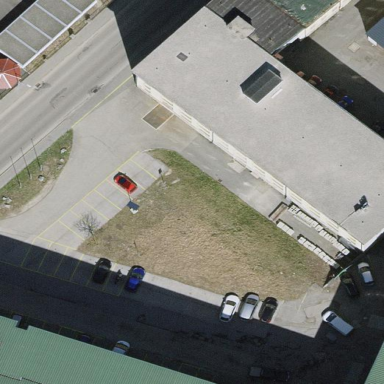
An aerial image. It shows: Parking area with surface.